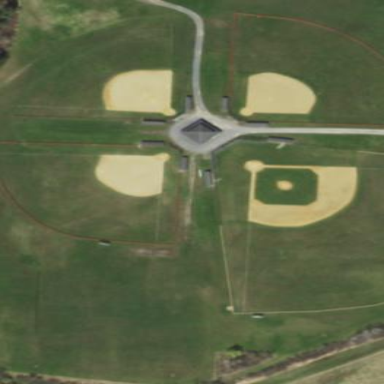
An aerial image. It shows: Baseball pitch for leisure land activities.